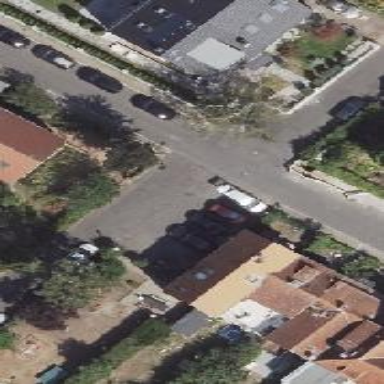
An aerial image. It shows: Residential road with parallel parking lanes on both sides. The road surface is asphalt.